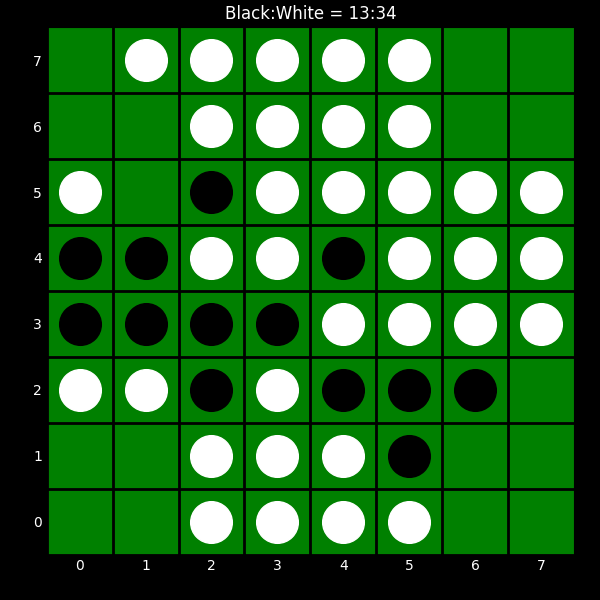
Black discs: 13
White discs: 34